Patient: sex F, age 60
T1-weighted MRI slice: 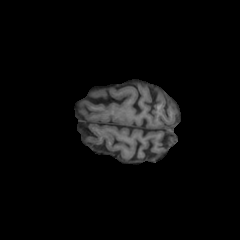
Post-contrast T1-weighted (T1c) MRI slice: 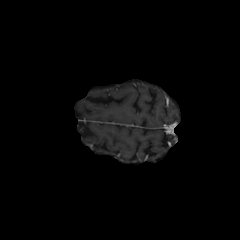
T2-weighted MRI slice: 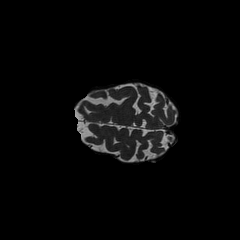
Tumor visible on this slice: no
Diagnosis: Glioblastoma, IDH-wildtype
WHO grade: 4